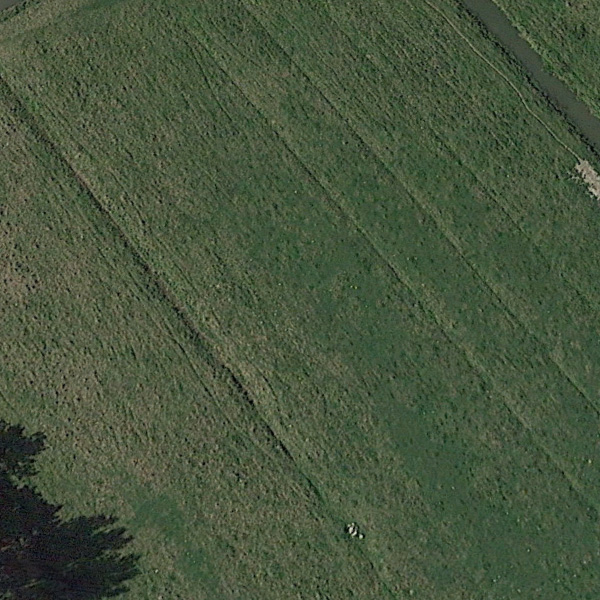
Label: Meadow